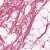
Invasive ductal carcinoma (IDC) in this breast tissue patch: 0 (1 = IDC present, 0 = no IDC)